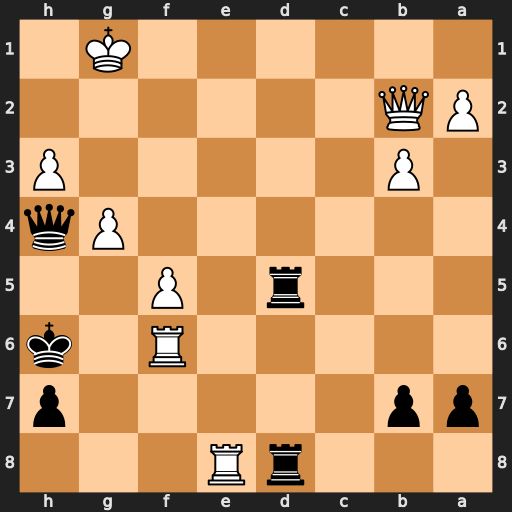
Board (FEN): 3rR3/pp5p/5R1k/3r1P2/6Pq/1P5P/PQ6/6K1
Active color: b
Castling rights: -
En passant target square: -
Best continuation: Kg5 Rxd8 Qe1+ Kg2 Rxd8 Re6 Rd2+ Qxd2+ Qxd2+